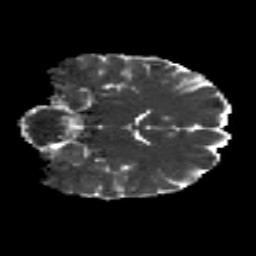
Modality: MD
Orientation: coronal
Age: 25
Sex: female
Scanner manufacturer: siemens
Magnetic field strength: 3 T
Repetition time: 8.8 s
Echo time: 0.085 s